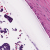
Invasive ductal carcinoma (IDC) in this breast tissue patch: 1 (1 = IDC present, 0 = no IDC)